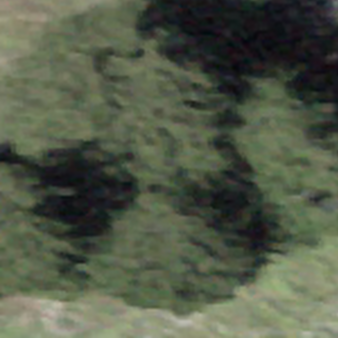
Label: other